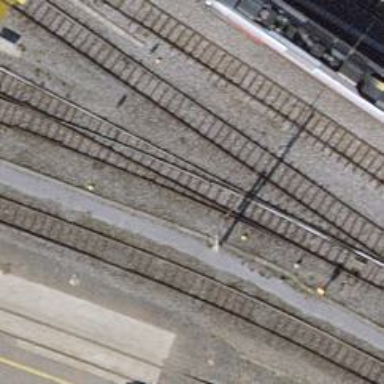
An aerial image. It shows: Railway switch.